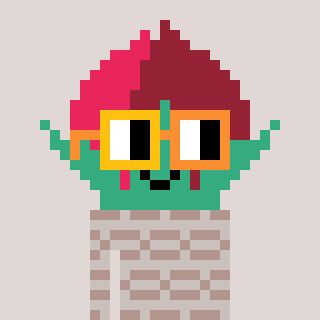
a pixel art character with square yellow and orange glasses, a rosebud-shaped head and a foggrey-colored body on a warm background